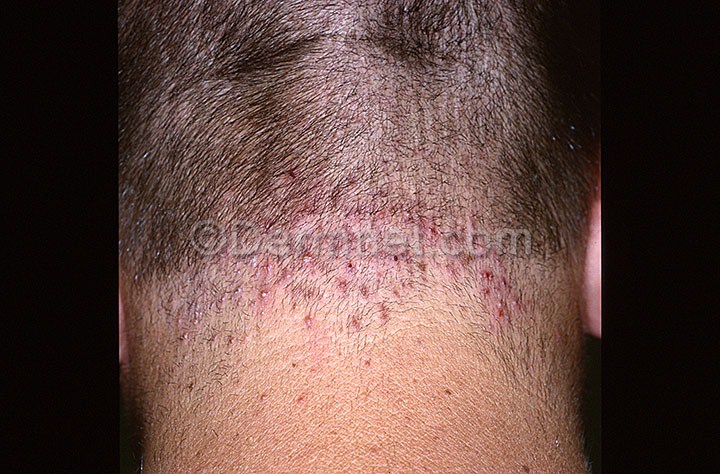
Disease: Hair Loss Photos Alopecia and other Hair Diseases